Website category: book
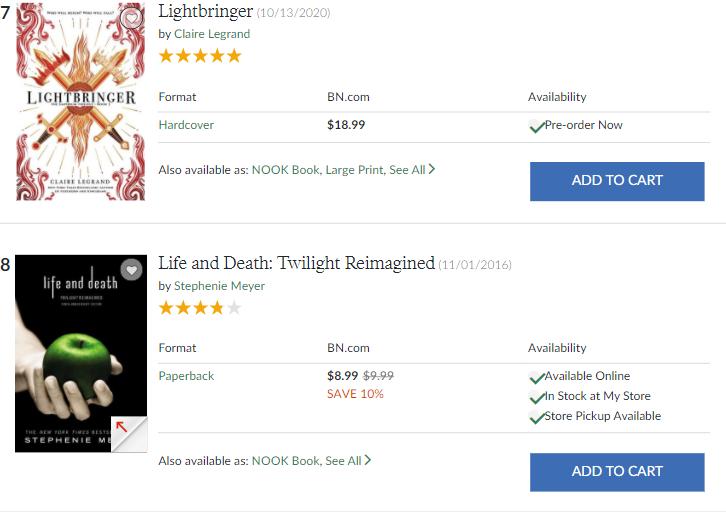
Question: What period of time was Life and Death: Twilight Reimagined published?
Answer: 11/01/2016

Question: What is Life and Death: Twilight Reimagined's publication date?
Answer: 11/01/2016

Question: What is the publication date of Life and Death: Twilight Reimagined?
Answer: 11/01/2016

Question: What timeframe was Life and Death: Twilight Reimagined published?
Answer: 11/01/2016

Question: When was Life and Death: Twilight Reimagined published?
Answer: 11/01/2016

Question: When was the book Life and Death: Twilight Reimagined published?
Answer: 11/01/2016

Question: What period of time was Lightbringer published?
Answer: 10/13/2020

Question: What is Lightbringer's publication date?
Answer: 10/13/2020

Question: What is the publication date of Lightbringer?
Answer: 10/13/2020

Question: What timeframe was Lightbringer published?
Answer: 10/13/2020

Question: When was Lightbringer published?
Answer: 10/13/2020

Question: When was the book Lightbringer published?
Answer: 10/13/2020

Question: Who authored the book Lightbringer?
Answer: Claire Legrand

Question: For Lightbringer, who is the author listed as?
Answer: Claire Legrand

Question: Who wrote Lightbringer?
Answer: Claire Legrand

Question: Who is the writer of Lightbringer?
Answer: Claire Legrand

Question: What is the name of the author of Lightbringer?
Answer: Claire Legrand

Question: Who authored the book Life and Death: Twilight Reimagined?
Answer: Stephenie Meyer

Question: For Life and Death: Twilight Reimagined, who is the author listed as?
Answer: Stephenie Meyer

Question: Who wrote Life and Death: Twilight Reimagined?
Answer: Stephenie Meyer

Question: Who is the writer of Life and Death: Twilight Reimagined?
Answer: Stephenie Meyer

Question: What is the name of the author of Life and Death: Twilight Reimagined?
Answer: Stephenie Meyer

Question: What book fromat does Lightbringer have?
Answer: Hardcover

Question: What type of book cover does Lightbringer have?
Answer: Hardcover

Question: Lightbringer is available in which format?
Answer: Hardcover

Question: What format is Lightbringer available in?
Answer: Hardcover

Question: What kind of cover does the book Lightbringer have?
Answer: Hardcover

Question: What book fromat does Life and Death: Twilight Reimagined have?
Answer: Paperback

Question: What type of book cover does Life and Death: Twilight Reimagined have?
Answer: Paperback

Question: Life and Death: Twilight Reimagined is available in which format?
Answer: Paperback

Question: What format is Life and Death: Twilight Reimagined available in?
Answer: Paperback

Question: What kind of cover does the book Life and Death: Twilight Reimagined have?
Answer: Paperback

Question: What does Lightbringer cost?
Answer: $18.99

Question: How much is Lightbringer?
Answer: $18.99

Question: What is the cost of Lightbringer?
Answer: $18.99

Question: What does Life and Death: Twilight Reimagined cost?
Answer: $8.99

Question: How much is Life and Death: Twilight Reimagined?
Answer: $8.99

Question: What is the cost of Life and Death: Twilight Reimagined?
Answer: $8.99

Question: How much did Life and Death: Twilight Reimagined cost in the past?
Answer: $9.99

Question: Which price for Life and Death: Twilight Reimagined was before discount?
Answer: $9.99

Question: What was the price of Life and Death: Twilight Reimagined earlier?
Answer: $9.99

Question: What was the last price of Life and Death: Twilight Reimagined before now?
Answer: $9.99

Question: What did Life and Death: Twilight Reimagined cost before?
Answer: $9.99

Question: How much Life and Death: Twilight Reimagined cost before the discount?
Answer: $9.99

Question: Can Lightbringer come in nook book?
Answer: yes

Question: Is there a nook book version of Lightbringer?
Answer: yes

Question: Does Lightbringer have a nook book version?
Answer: yes

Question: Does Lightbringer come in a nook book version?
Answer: yes

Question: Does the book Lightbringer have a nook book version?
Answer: yes

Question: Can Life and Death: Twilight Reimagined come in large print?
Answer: no

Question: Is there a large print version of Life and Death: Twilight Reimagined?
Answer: no

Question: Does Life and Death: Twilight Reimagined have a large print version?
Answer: no

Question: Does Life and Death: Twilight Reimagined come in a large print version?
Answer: no

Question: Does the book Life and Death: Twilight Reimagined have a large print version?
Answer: no

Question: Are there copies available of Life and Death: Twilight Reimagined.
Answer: yes

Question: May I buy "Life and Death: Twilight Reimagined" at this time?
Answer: yes

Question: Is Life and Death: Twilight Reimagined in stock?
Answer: yes

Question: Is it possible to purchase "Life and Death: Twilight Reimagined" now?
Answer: yes

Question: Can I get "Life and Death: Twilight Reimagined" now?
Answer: yes

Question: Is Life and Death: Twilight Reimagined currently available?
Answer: yes

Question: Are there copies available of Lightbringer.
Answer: no

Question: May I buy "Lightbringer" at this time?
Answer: no

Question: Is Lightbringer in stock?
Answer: no

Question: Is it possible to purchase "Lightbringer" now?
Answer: no